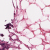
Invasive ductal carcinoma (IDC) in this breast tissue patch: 0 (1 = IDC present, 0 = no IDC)